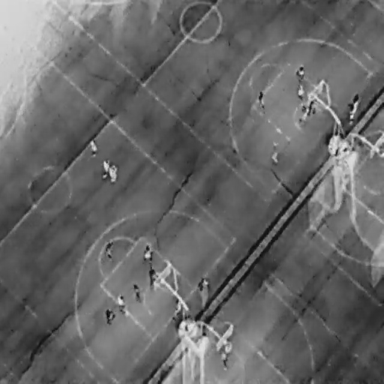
There are 17 People in the infrared image.